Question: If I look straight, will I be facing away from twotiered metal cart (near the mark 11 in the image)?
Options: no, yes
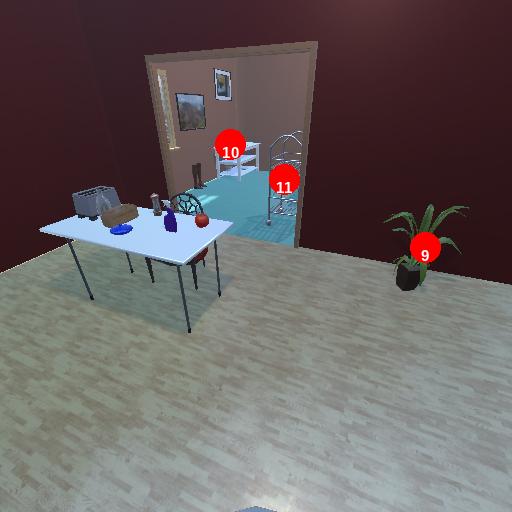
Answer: no